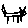
Label: cat